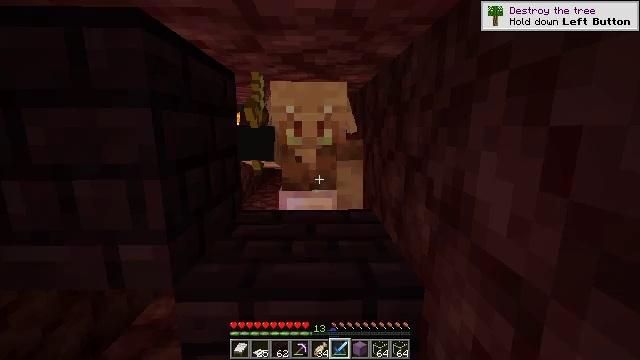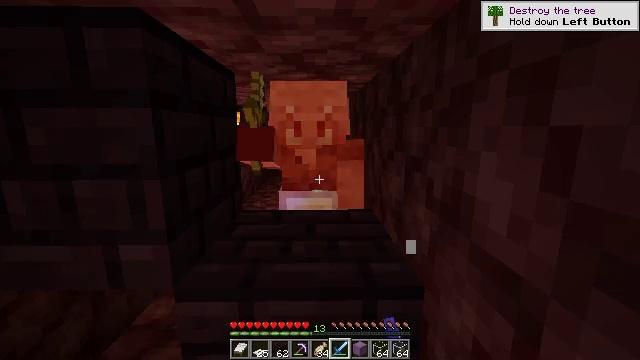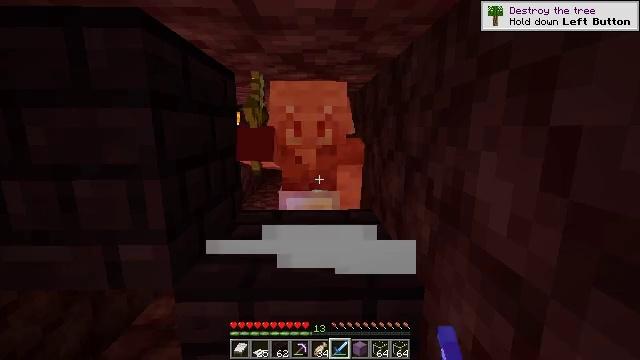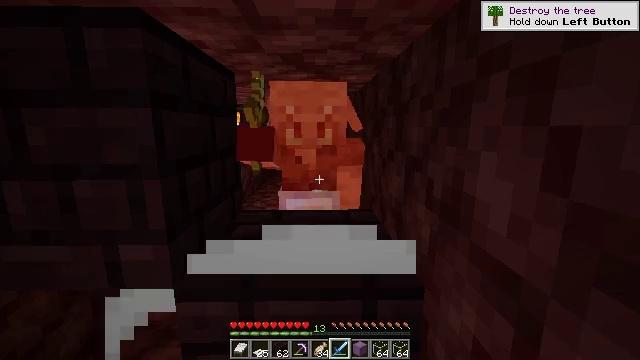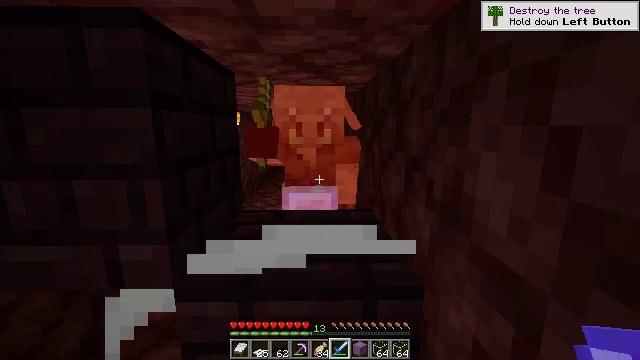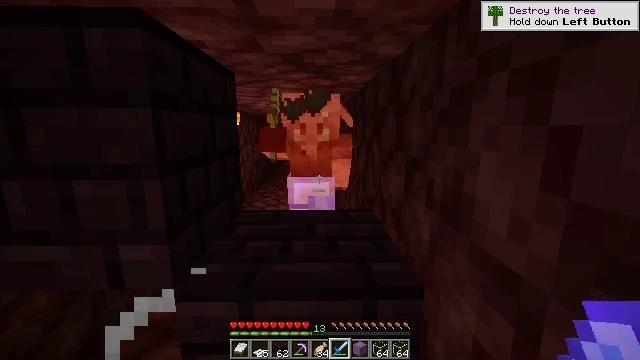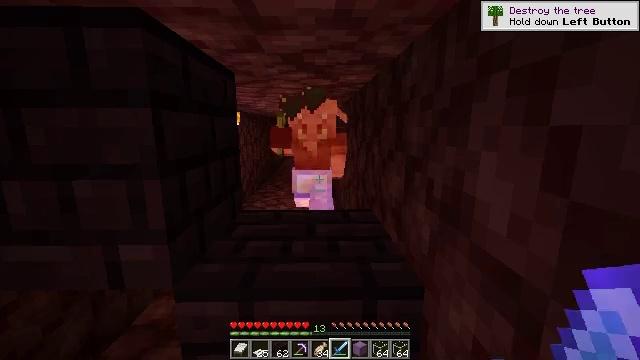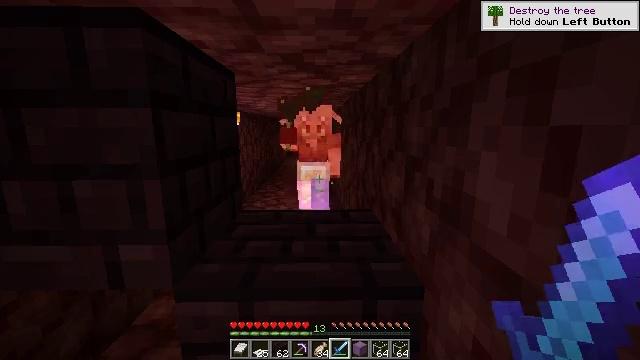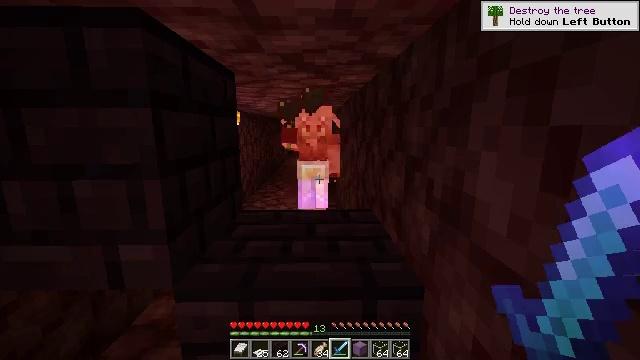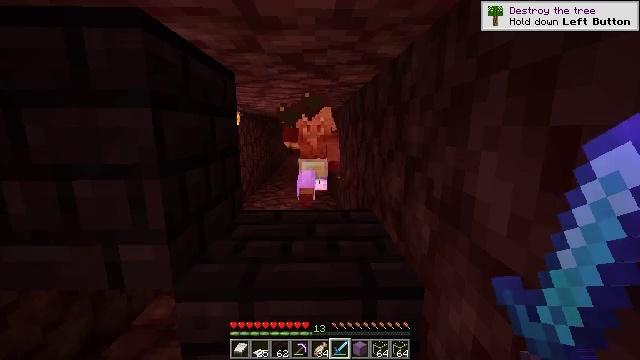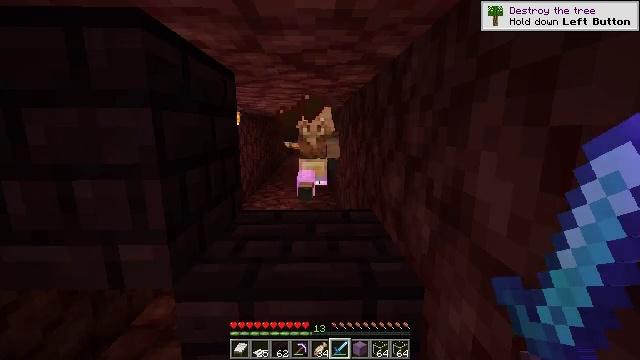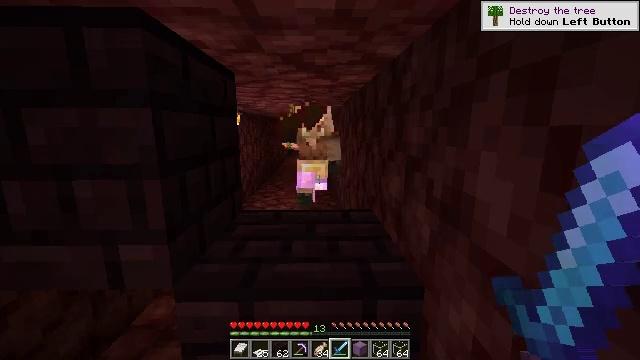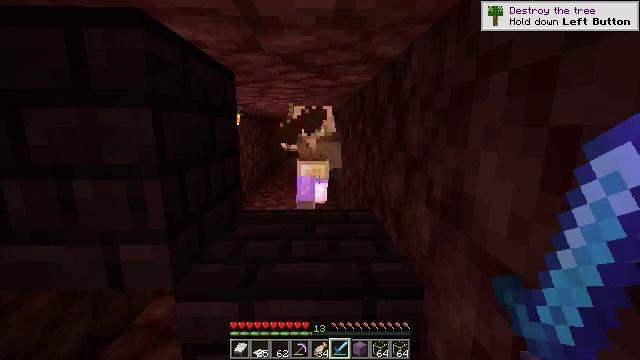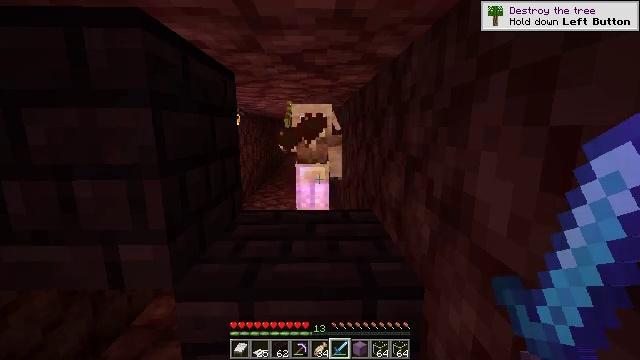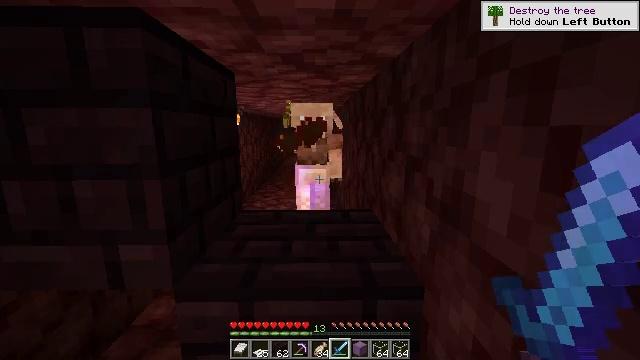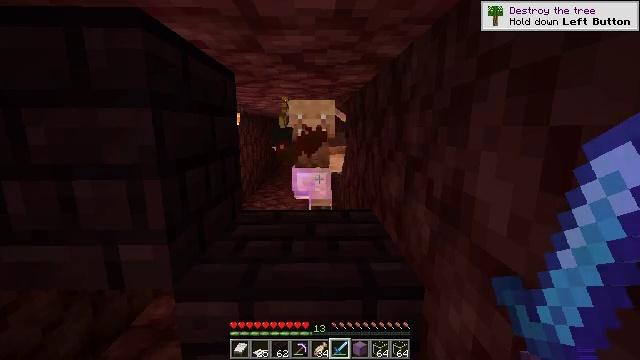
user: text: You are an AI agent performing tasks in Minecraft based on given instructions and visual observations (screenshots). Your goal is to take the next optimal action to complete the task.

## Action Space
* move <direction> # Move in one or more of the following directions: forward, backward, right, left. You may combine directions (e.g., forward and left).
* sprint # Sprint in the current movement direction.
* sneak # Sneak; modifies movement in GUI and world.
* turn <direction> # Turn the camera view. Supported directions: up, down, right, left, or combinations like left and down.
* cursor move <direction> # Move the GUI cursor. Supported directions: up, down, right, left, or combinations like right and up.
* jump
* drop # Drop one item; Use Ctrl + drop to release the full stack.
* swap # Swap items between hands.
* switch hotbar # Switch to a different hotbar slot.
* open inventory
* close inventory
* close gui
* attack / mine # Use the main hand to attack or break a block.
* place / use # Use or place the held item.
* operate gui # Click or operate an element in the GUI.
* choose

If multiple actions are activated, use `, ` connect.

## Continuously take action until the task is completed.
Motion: motion action
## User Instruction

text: Combat the piglin.
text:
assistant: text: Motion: no_op
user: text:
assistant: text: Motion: no_op
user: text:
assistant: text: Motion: no_op
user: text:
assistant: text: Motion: no_op
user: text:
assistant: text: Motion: no_op
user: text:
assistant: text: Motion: no_op
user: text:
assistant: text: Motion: no_op
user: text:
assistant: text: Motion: no_op
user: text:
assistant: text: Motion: no_op
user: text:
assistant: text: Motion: no_op
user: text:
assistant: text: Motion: no_op
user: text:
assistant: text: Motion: no_op
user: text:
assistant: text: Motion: no_op
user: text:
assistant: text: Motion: no_op
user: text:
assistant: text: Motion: no_op
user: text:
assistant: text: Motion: no_op
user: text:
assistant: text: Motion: no_op
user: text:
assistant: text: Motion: no_op
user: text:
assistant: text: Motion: no_op
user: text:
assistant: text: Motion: no_op
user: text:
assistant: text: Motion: no_op
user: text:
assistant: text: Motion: attack / mine
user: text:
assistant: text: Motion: attack / mine
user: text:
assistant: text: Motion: attack / mine
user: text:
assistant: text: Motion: attack / mine
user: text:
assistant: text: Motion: attack / mine
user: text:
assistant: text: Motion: no_op